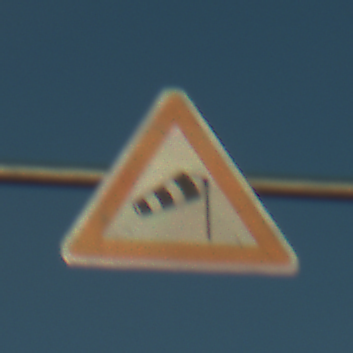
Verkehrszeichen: SeitenwindVonRechts
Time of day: SunriseSunset
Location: Outdoor (RoadRail)
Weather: PartlyCloudy
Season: NotSpecified
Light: Natural